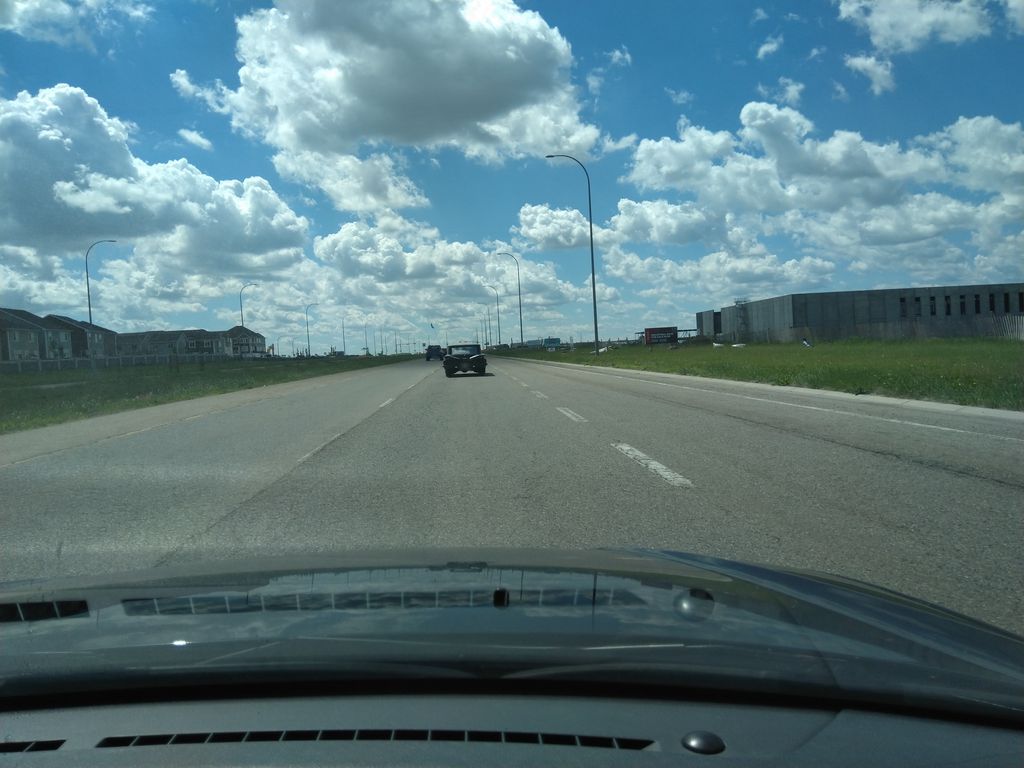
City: calgary